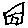
Label: house